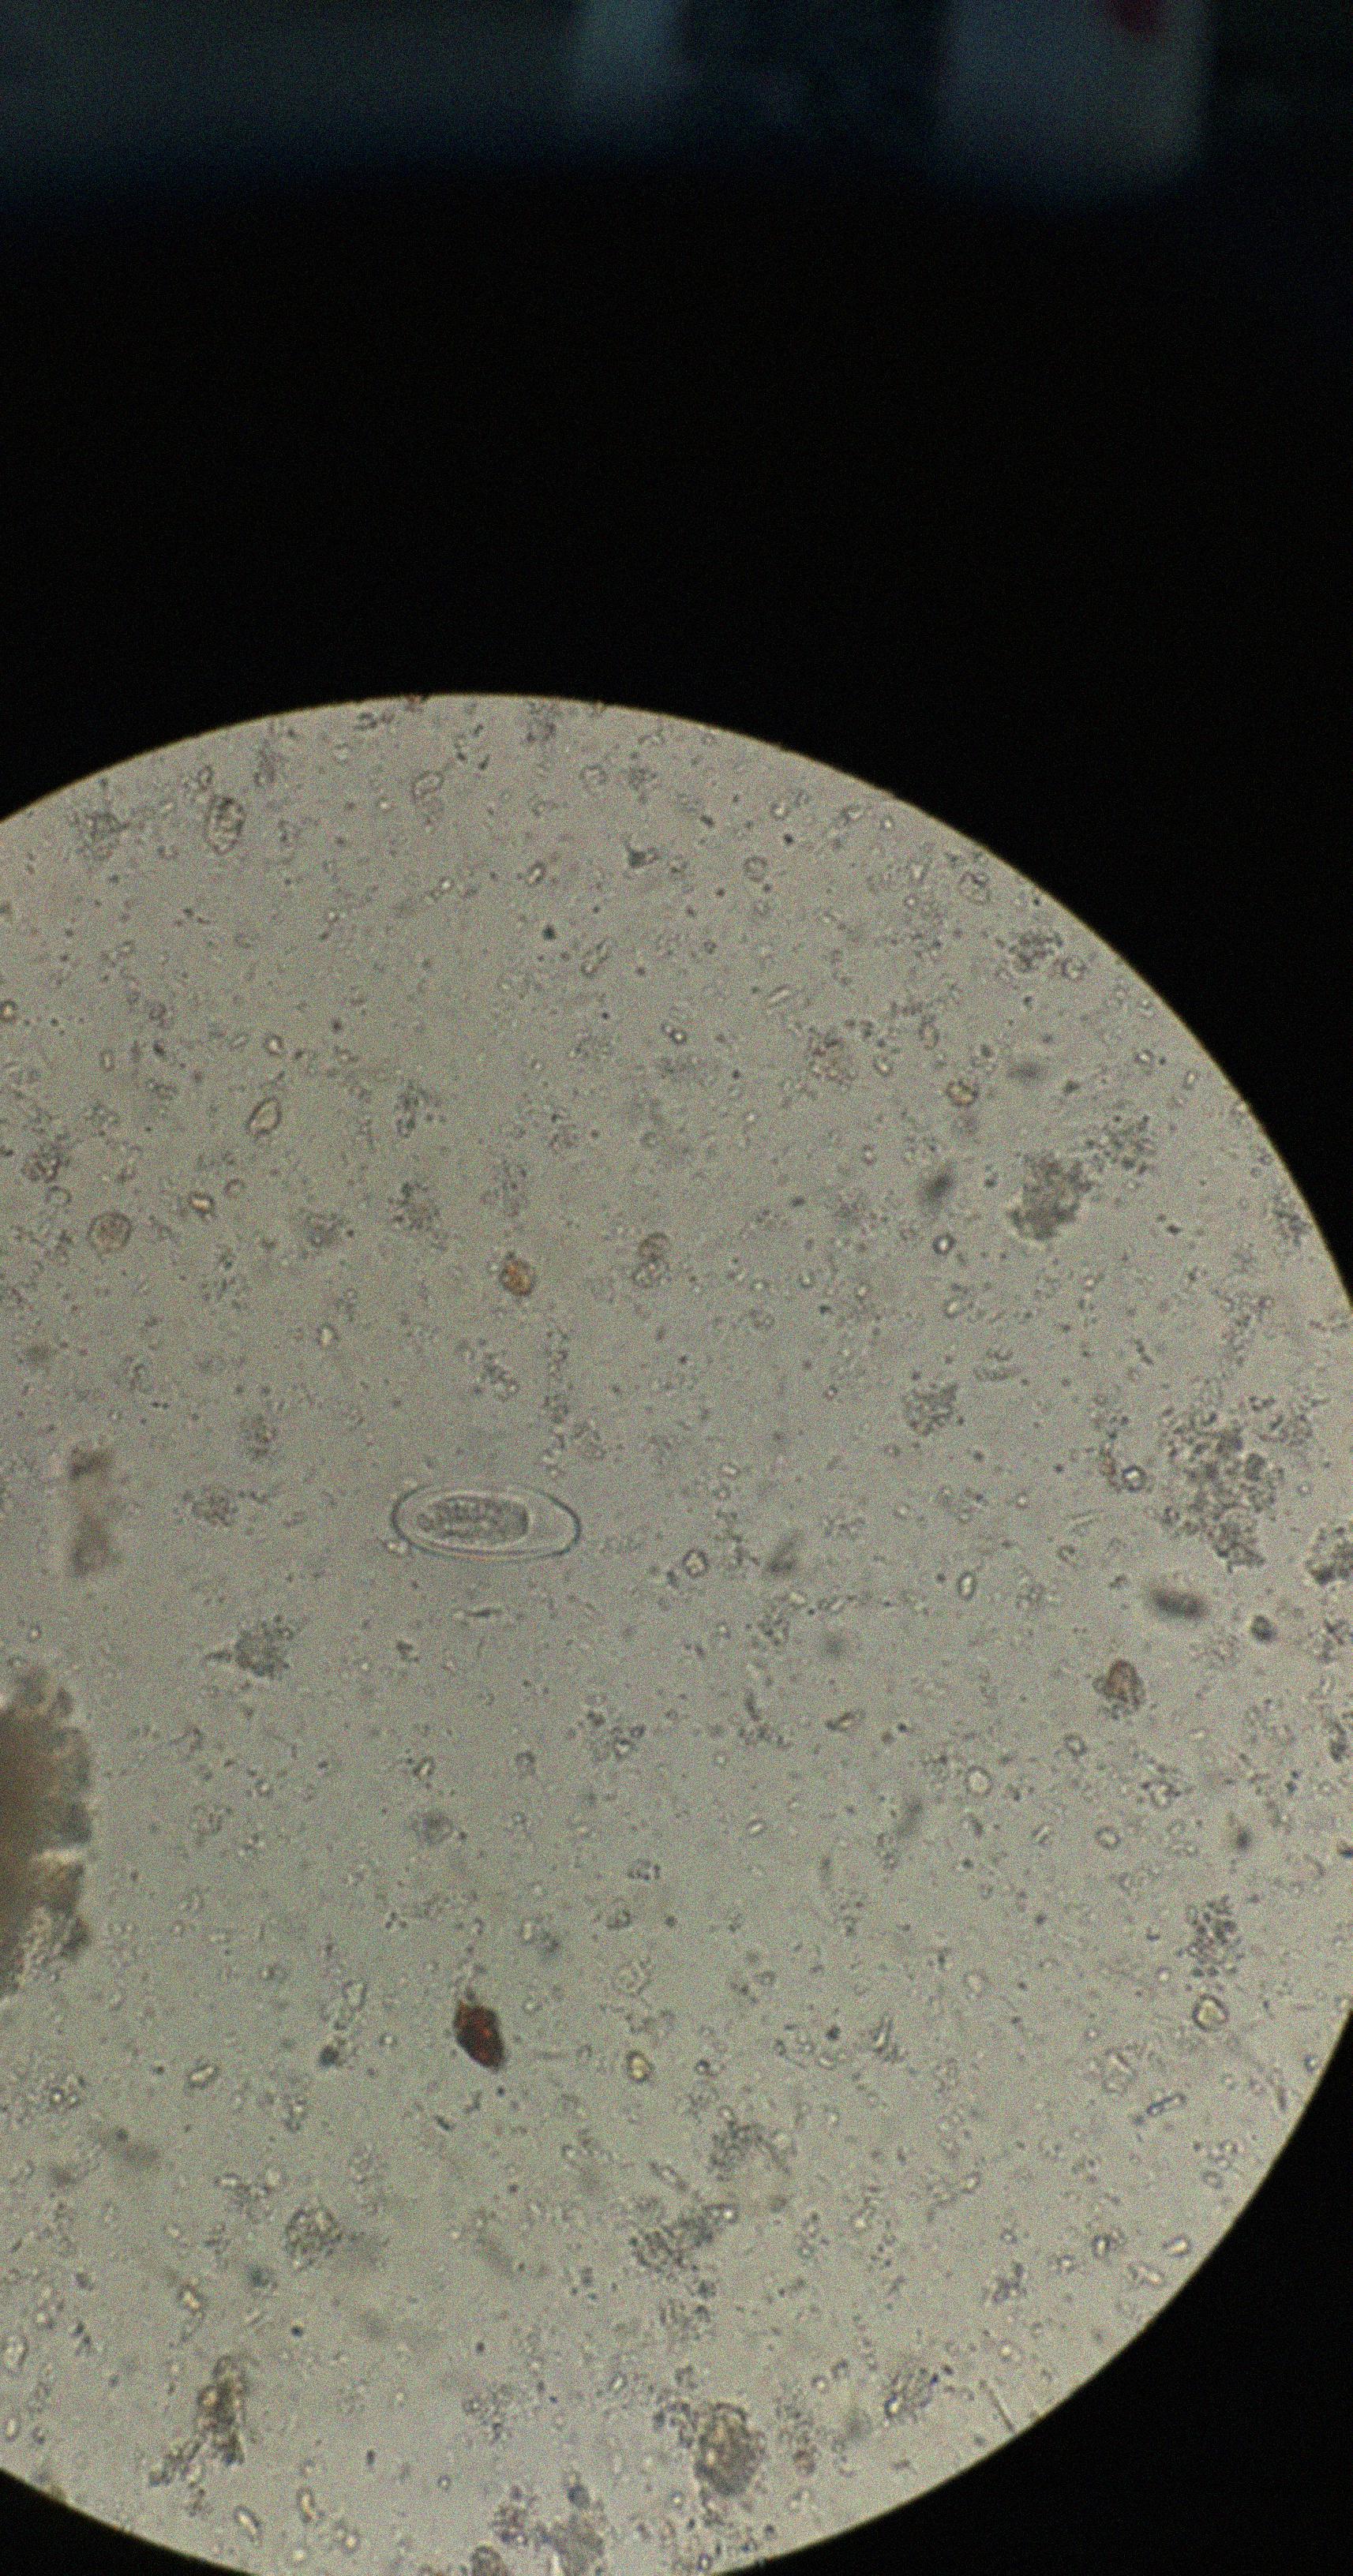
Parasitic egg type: Enterobius vermicularis